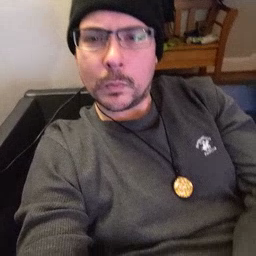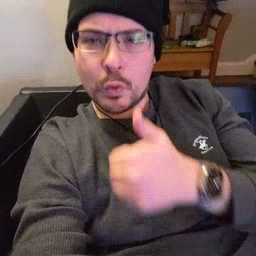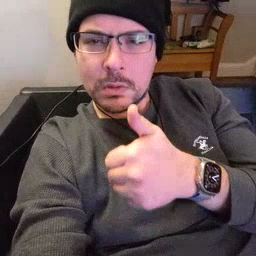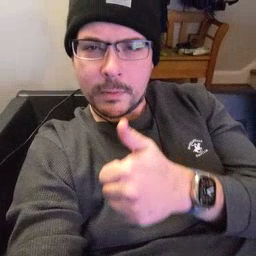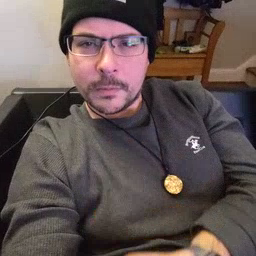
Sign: yourself